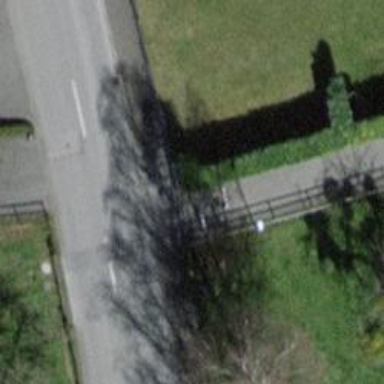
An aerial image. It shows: Cycle barrier.